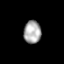
Tissue: prostate
Cell type: T cells
Senescence score: 0.7514
Nuclear area (px): 389
Mean DAPI intensity: 169.062